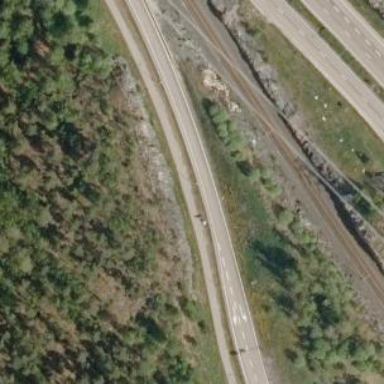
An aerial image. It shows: Asphalt trunk link road.